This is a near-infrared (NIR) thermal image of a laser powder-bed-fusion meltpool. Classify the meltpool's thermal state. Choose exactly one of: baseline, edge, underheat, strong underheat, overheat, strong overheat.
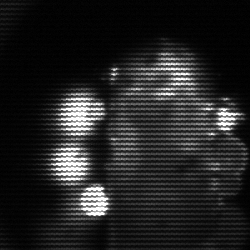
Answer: strong underheat